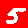
Digit: 5